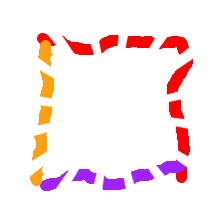
Shape: square